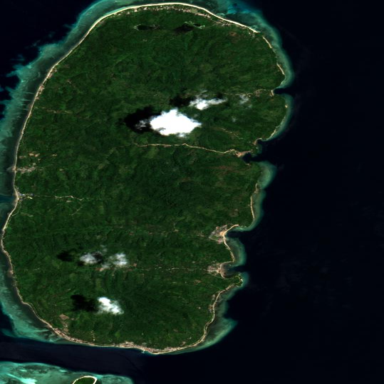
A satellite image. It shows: Island with natural coastline.